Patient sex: F
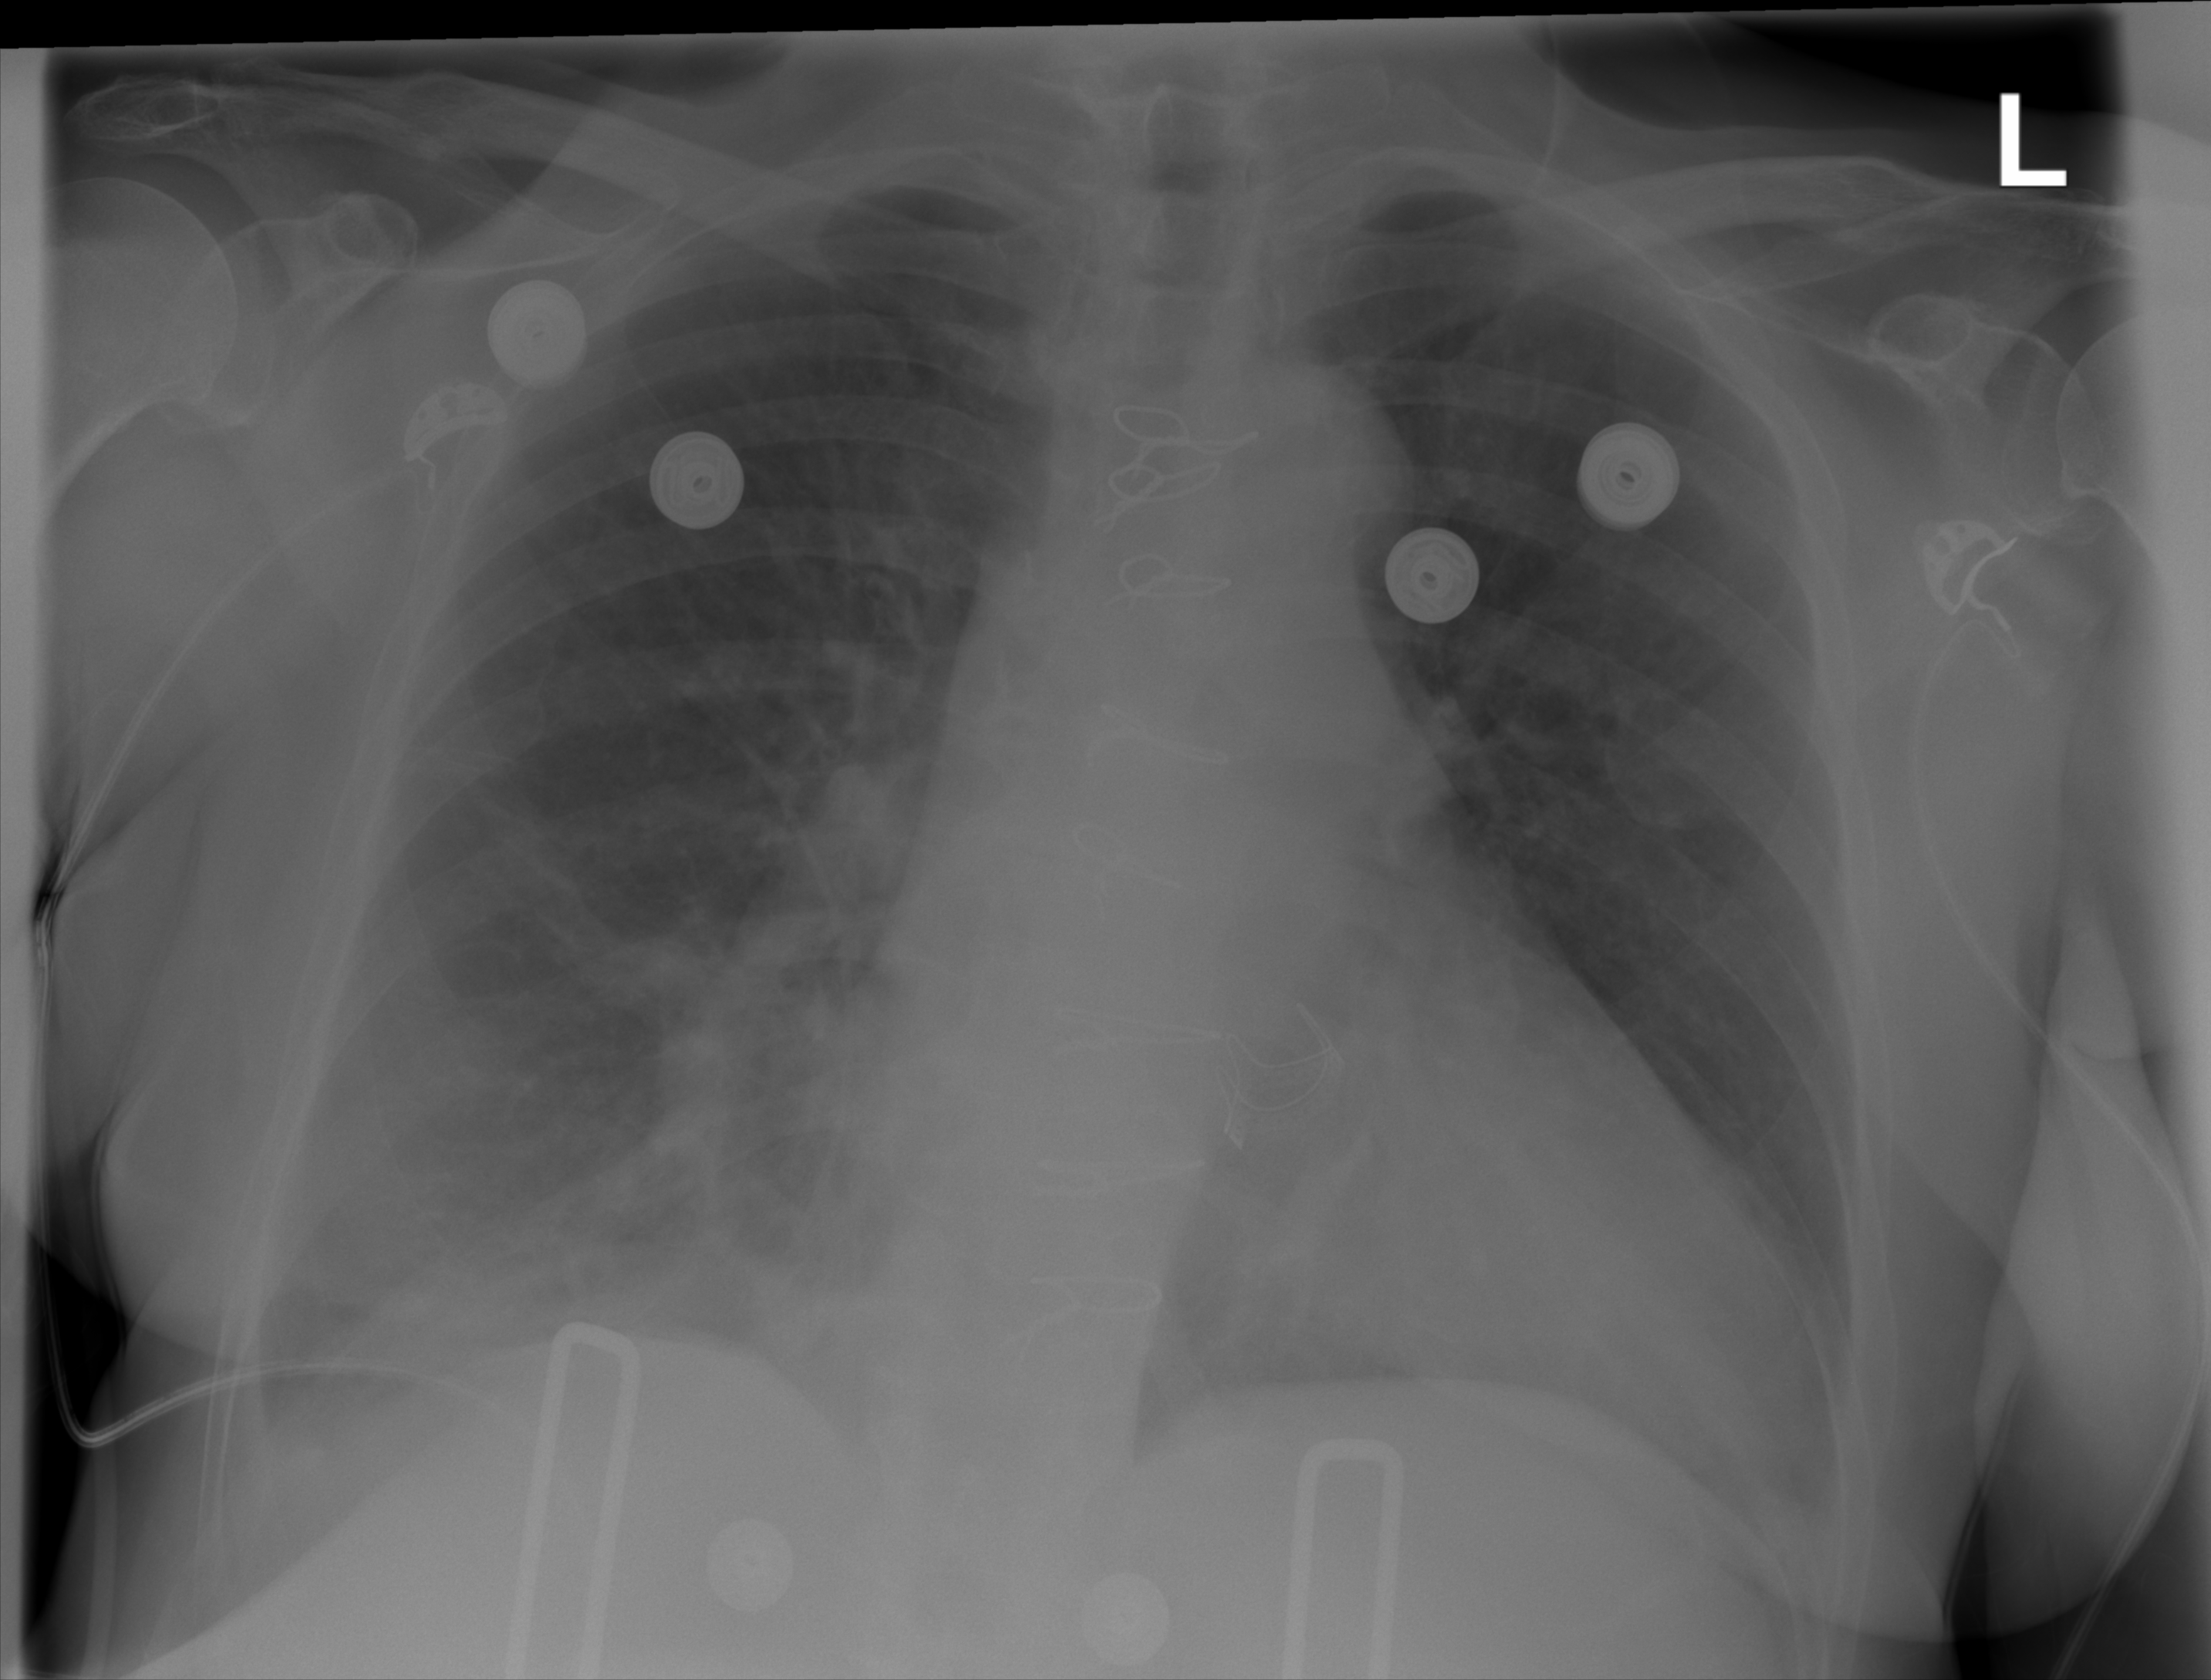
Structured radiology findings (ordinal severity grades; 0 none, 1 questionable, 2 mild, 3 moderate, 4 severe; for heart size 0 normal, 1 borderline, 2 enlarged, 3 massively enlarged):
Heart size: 2
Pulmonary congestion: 0
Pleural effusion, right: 2
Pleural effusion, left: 0
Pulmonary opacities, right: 0
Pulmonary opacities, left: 0
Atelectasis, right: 0
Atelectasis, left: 0